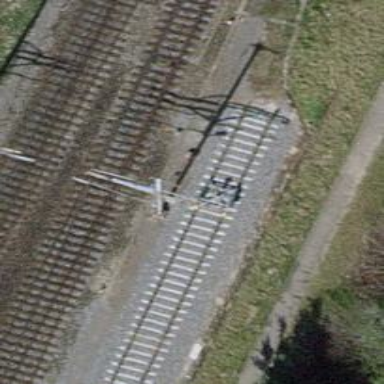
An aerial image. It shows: Railway buffer stop.